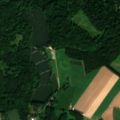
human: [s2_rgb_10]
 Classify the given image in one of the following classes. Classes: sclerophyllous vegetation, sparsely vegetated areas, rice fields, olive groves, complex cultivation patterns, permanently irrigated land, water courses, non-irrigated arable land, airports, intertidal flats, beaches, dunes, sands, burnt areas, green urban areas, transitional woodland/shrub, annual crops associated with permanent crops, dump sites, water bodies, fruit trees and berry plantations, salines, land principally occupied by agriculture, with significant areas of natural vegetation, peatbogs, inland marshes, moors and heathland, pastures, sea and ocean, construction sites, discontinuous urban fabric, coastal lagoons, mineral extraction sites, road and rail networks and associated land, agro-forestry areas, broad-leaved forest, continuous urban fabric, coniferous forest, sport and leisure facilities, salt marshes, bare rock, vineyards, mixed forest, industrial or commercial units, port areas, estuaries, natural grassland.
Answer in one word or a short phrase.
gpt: discontinuous urban fabric, non-irrigated arable land, land principally occupied by agriculture, with significant areas of natural vegetation, broad-leaved forest